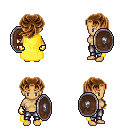
a pixel art fantasy rpg character, female body template, human, tanned skin, yellow cape, metal pants, brown princess hairstyle, gold gloves, shield, four views (front, back, left, right), 2x2 character sprite sheet, small pixel art, hard edges, no anti-aliasing